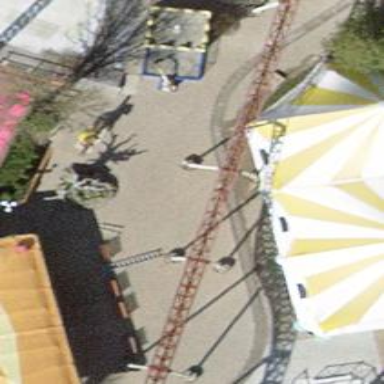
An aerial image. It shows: Thrilling roller coaster track.